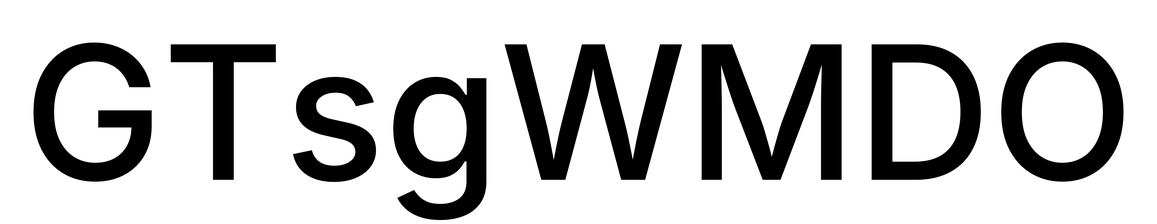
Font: Inter_Medium